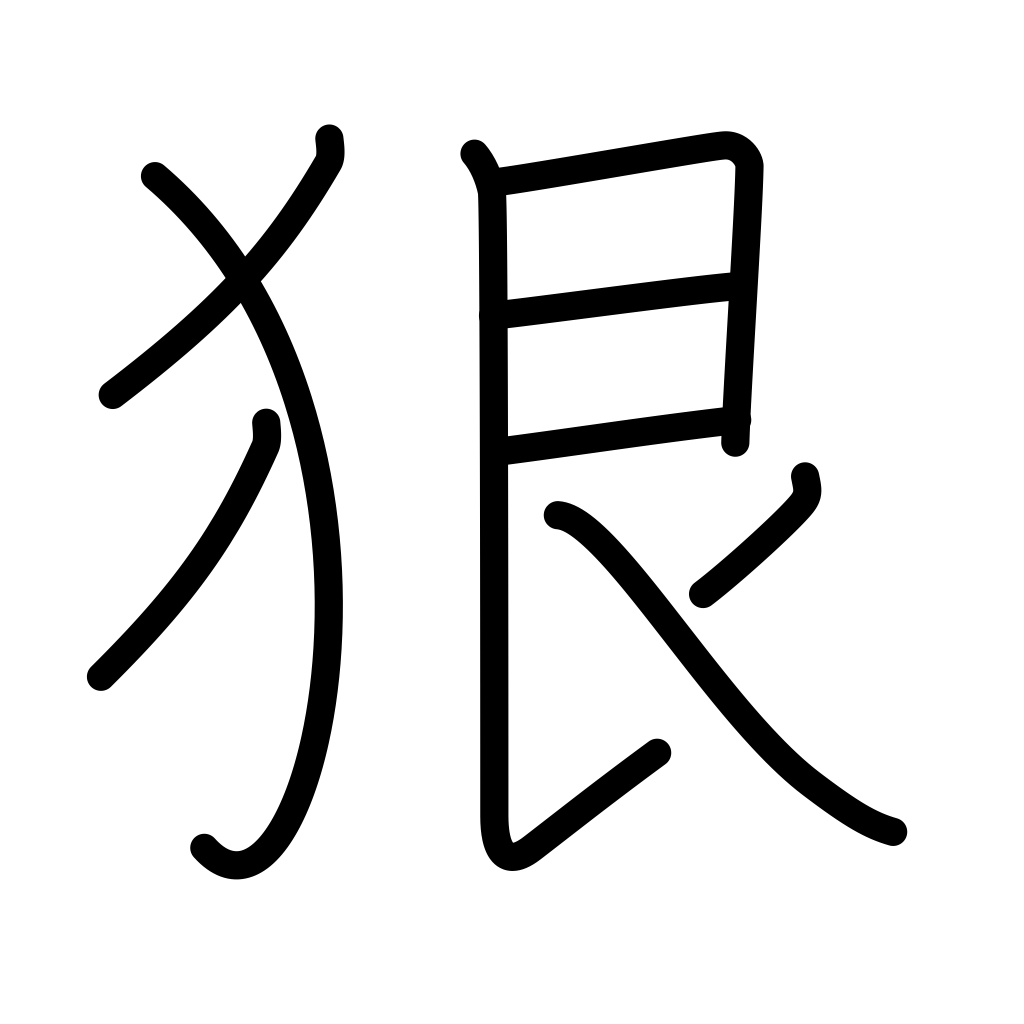
Meaning: vicious, cruel, severely, extreme